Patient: sex M, age 63
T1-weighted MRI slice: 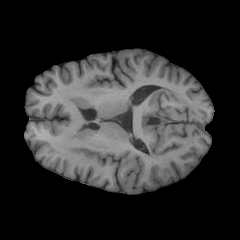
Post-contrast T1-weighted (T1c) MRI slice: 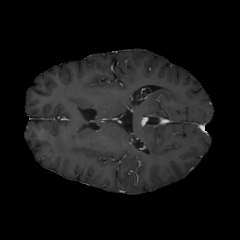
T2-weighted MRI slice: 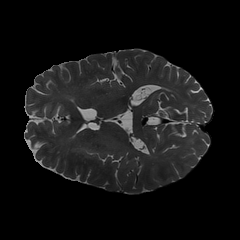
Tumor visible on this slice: no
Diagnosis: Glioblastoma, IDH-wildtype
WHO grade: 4